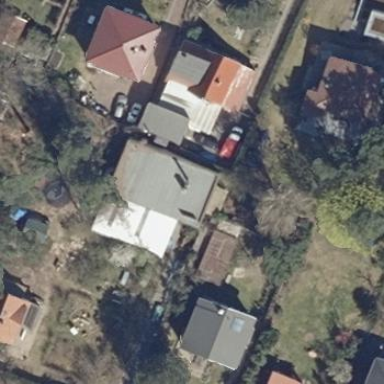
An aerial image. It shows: Detached building.